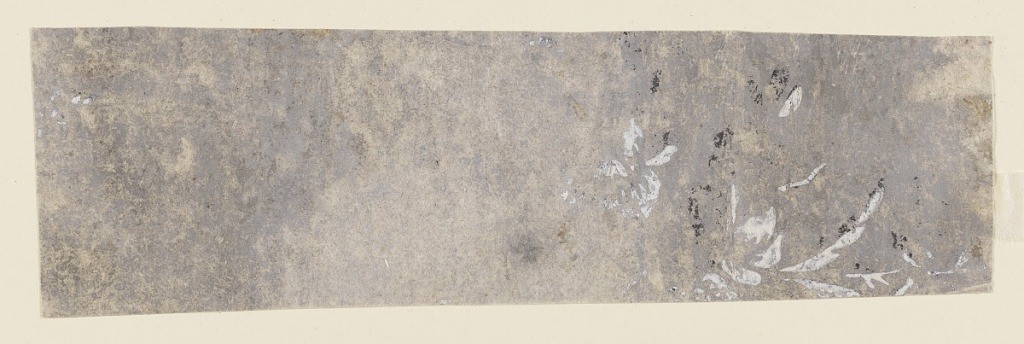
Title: Sidewall
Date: ca. 1800
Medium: Block-printed
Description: Against a light gray ground, faded and rubbed, is the faint indication of a design printed in black and white.